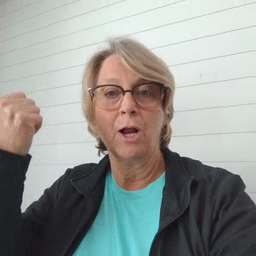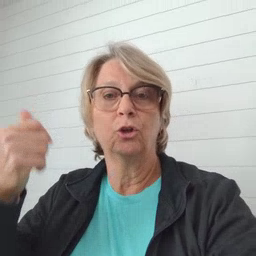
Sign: better